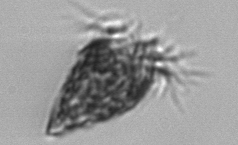
Label: Strombidium_wulffi